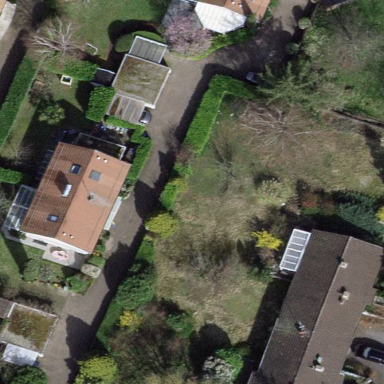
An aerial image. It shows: Garden enclosed by fence.